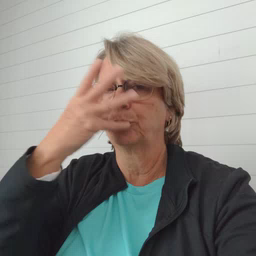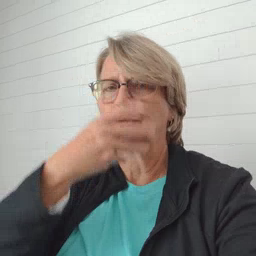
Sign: pretty